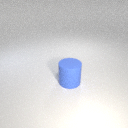
large blue rubber cylinder